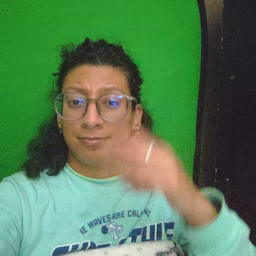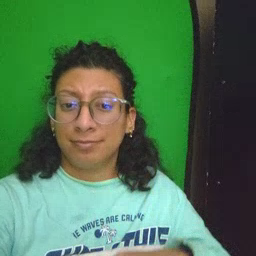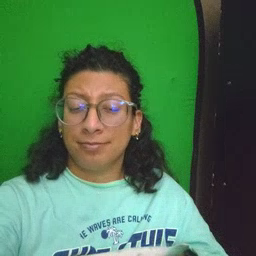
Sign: zipper